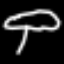
Label: mushroom